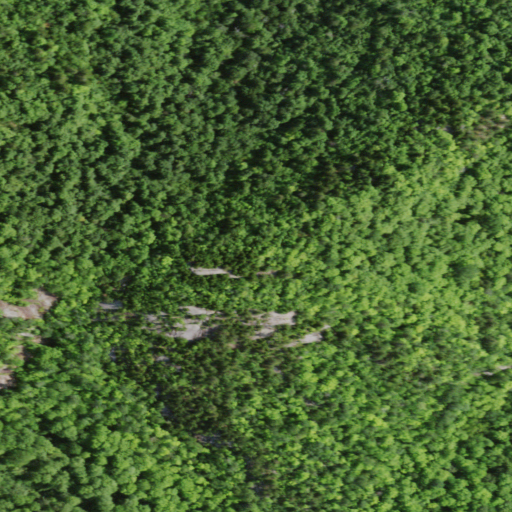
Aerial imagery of mountain in New York named Little Bluff Mountain containing deciduous forest, evergreen forest, and shrub